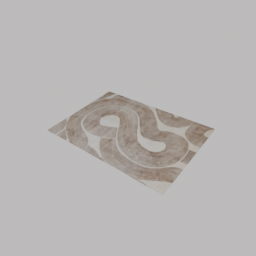
Label: decoration